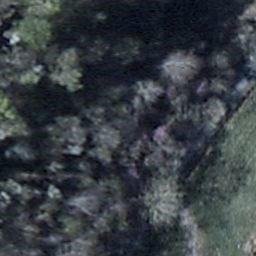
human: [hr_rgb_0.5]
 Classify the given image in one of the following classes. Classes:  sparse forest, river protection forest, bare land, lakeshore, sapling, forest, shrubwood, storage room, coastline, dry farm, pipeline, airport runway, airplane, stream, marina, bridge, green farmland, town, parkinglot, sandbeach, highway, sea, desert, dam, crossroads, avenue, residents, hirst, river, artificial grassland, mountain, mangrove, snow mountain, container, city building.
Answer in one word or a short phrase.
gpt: shrubwood